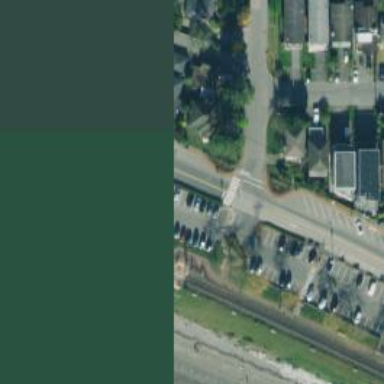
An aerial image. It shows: Asphalt footway with uncontrolled crossing. The crossing has lines markings.